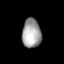
Tissue: lung
Cell type: Fibroblasts
Senescence score: 0.5498
Nuclear area (px): 540
Mean DAPI intensity: 160.47